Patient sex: M
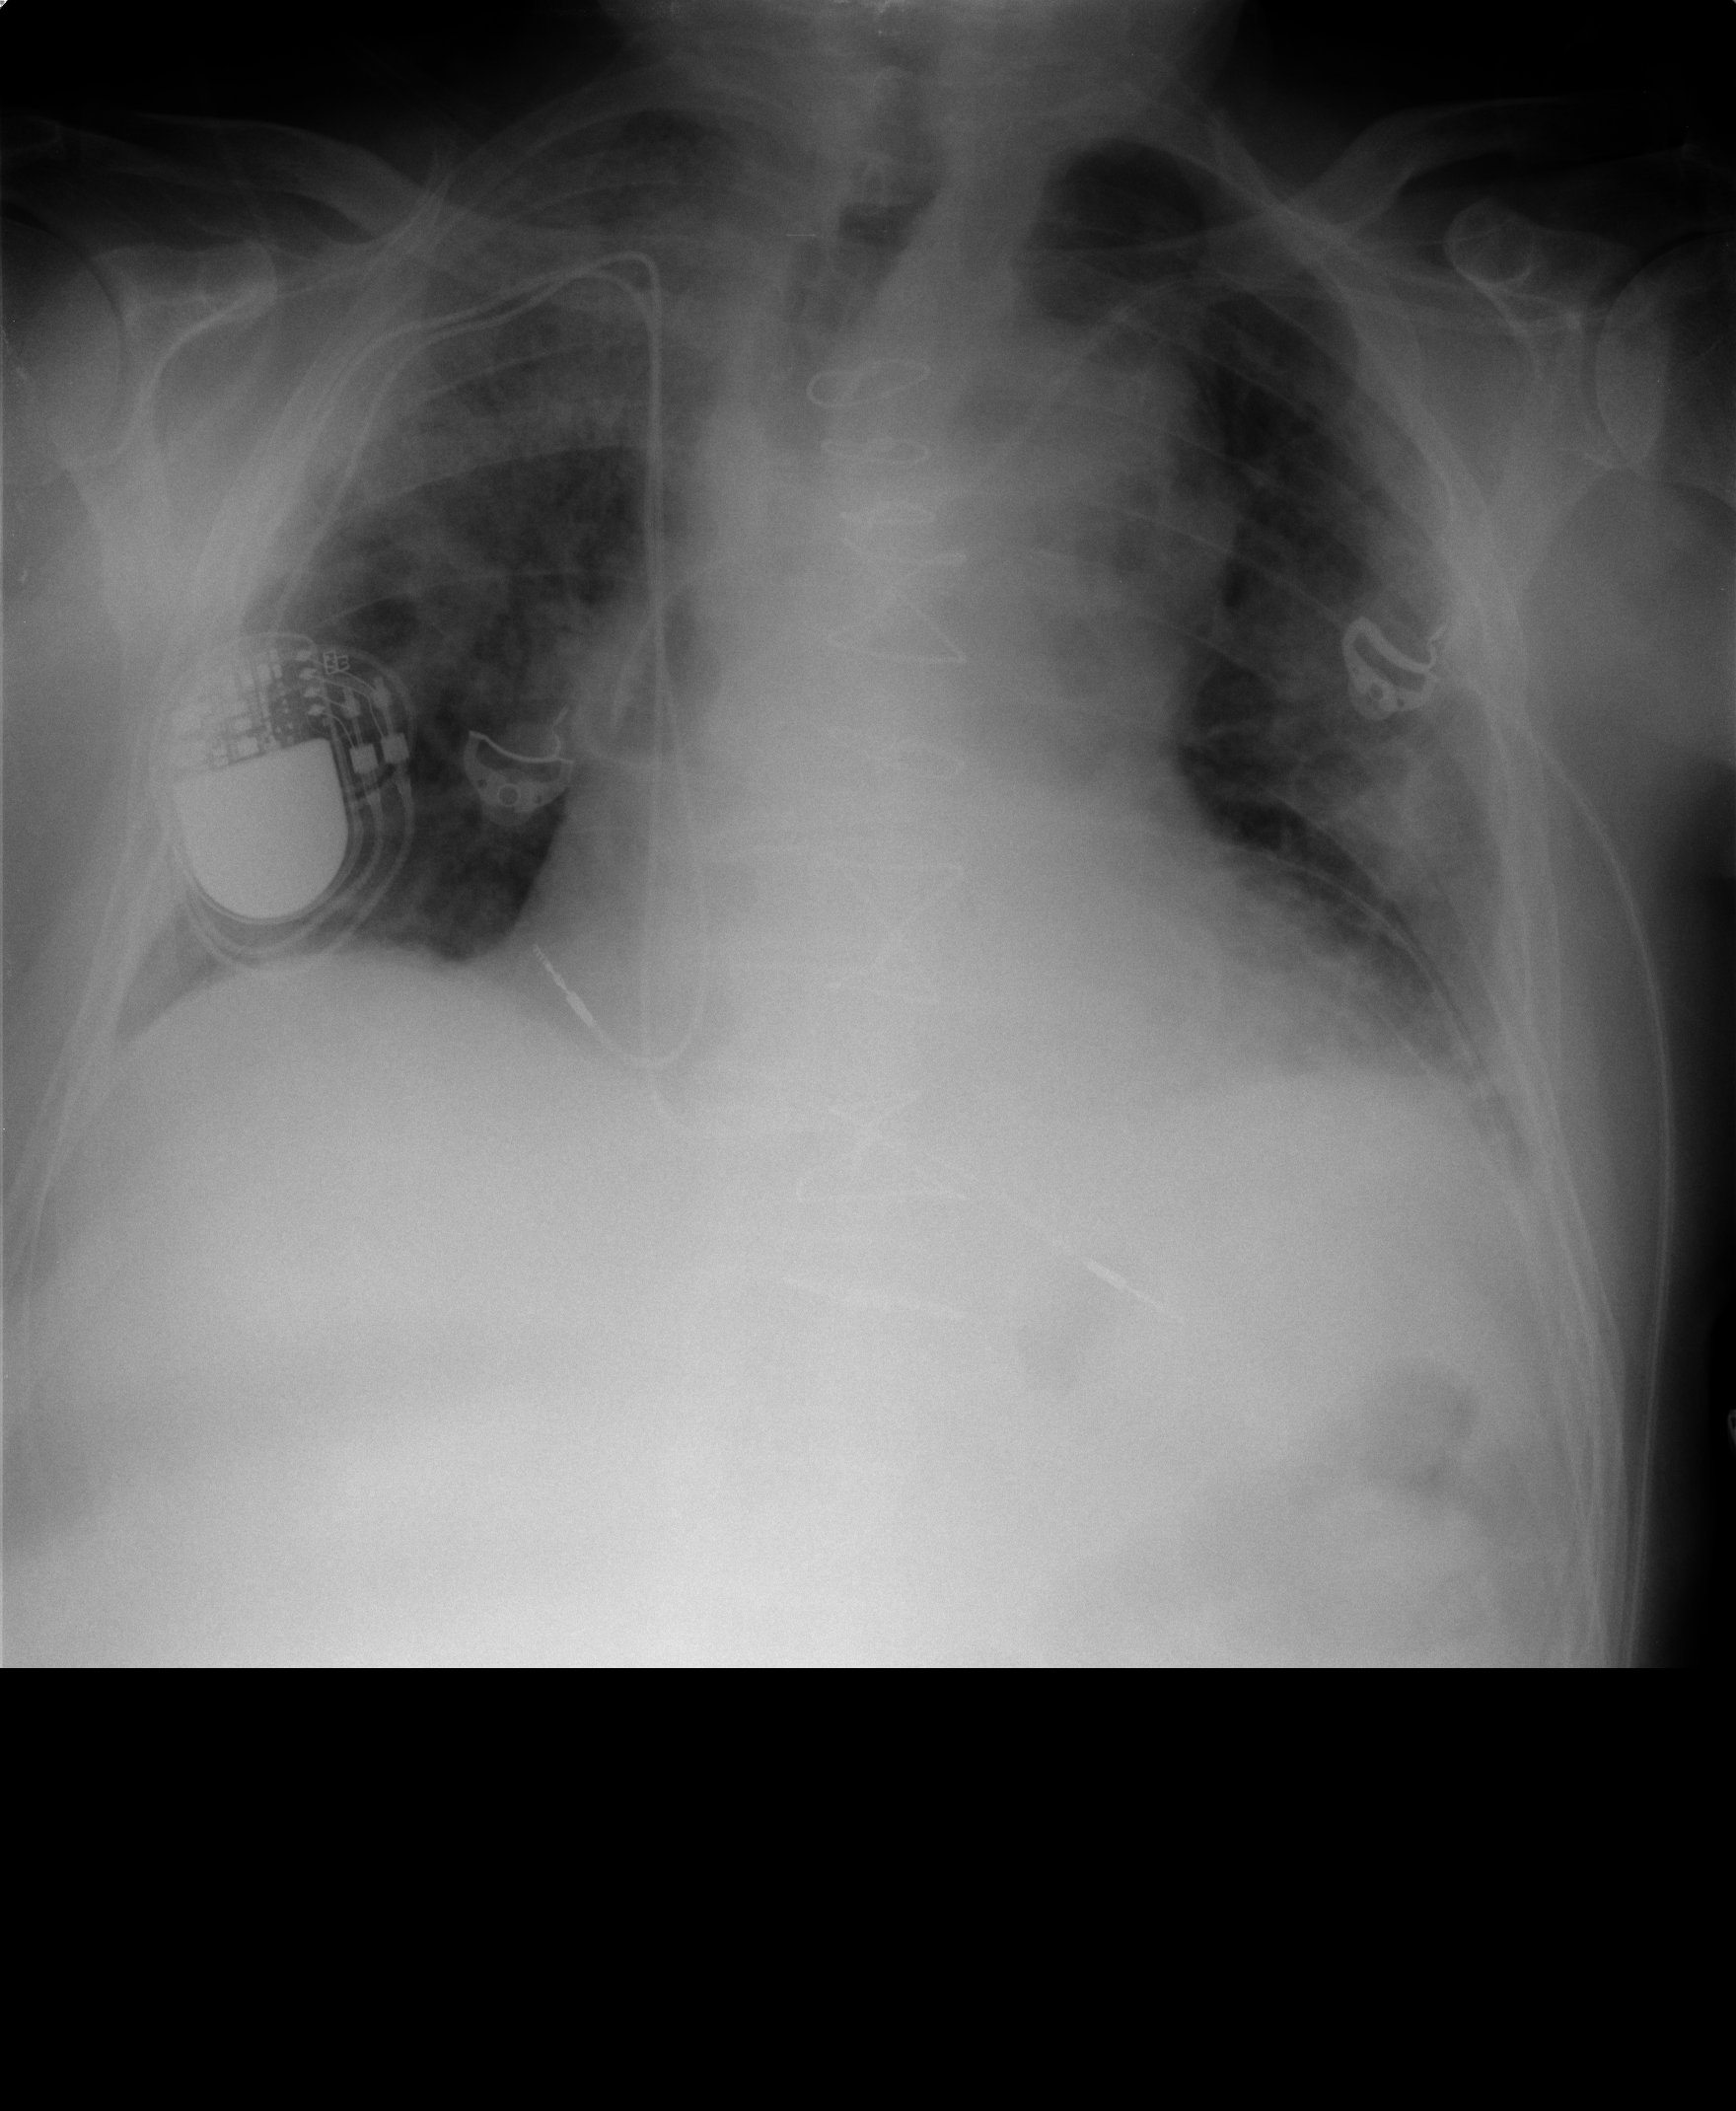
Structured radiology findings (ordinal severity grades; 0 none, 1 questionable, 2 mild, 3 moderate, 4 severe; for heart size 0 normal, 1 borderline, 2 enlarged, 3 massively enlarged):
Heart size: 2
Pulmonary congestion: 1
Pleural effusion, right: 2
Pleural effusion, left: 2
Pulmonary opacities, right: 3
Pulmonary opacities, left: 3
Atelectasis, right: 1
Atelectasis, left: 2